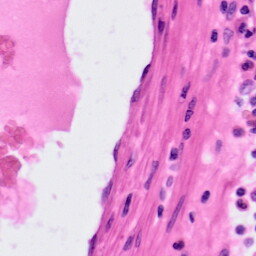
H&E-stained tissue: Colon